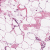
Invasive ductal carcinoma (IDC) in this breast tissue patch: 0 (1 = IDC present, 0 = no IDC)